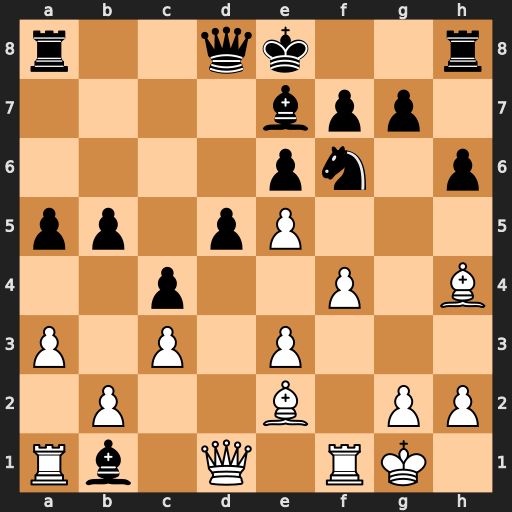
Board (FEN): r2qk2r/4bpp1/4pn1p/pp1pP3/2p2P1B/P1P1P3/1P2B1PP/Rb1Q1RK1
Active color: w
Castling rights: kq
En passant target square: -
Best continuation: exf6 Bxf6 Bxf6